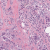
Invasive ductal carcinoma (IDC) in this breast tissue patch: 1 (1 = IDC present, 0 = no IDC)